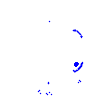
Particle: electron